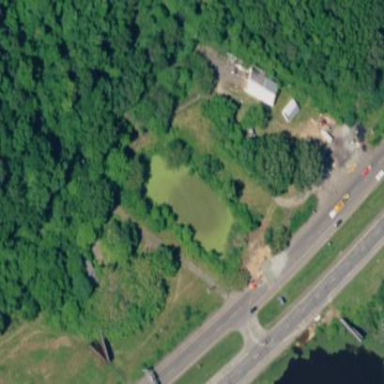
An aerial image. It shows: Pond with natural water.